Question: I am currently working at October CMS plugin development, I have a problem with file upload. I put the 'fileupload' type to 'file_src'. When I go to to resource it shows an error like this :

'''
model/resource
fields:
name:
label: Name
type: text
required: true
file_src:
label: Upload
type: fileupload
grade_id:
label: Grade
type: dropdown
emptyOption: Select
showSearch: true
subject_id:
label: Subject
type: dropdown
emptyOption: Select
showSearch: true
type_id:
label: Type
type: dropdown
emptyOption: Select
showSearch: true
'''
How can I fix this error?
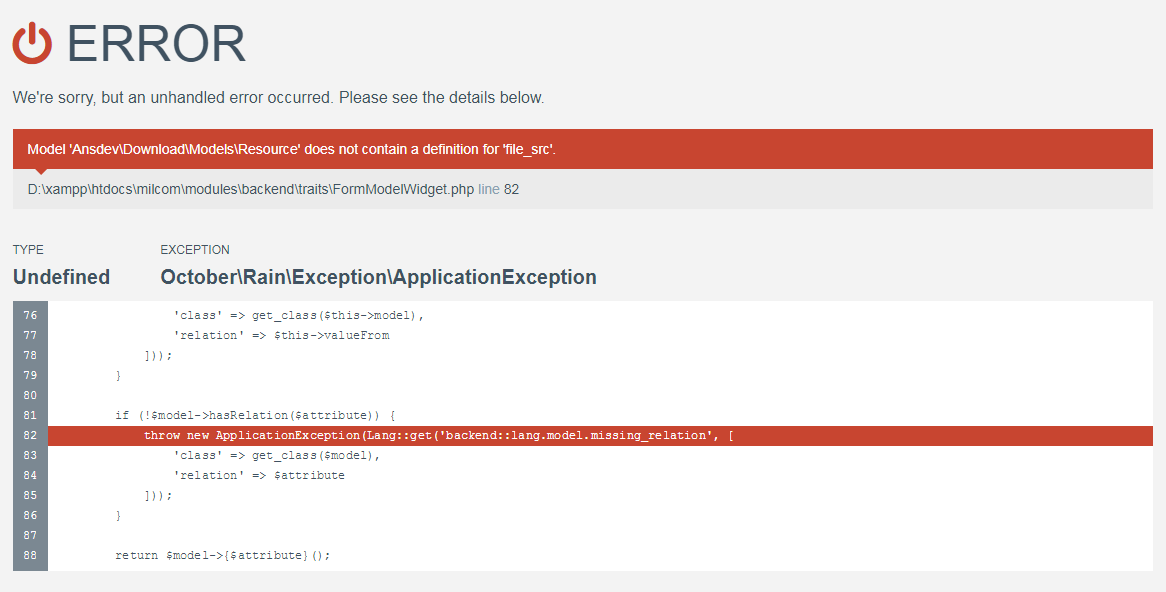
Answer: I fixed it! We must use $attachOne or $attachMany relation on model
I added following code in Resource.php in models
'''
public $attachOne = [
'file_src' => 'System\Models\File'
];
'''
thats it its working now!